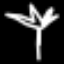
Label: palm tree